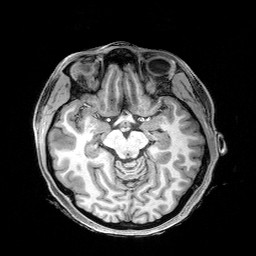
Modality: T1w
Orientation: coronal
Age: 34
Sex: female
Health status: healthy